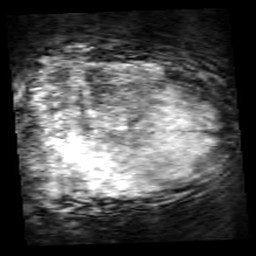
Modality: SWI
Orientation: coronal
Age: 10
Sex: male
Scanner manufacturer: siemens
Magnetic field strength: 3 T
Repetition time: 0.027 s
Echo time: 0.02 s